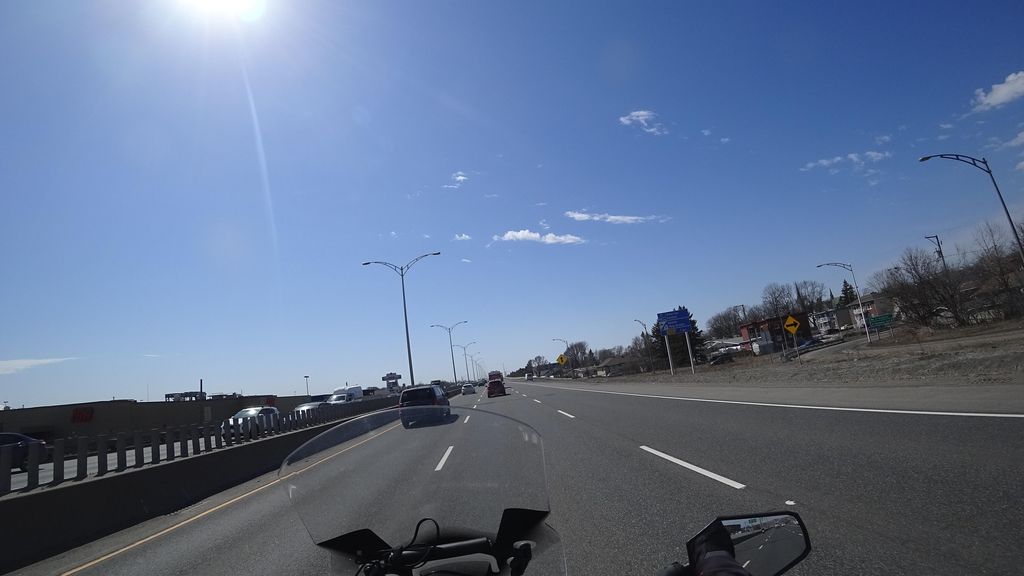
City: quebec_city